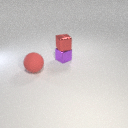
small purple metal cube to the right of large red rubber sphere